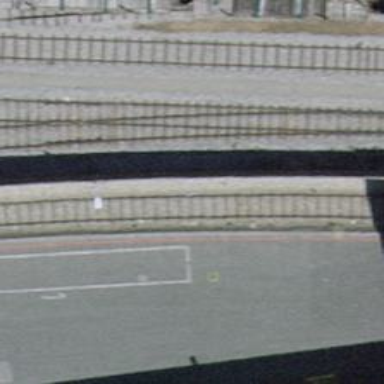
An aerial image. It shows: Railway switch.